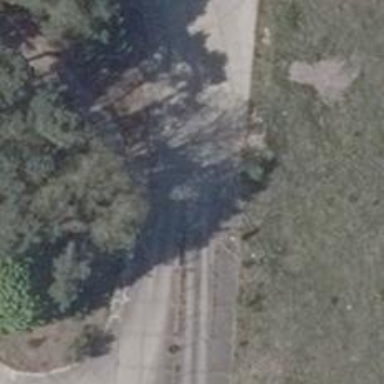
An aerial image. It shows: Residential road with concrete plates surface.